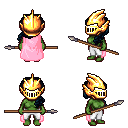
a pixel art fantasy rpg character, female body template, orc, green skin, pink cape, white pants, raven princess hairstyle, gold helm, spear, four views (front, back, left, right), 2x2 character sprite sheet, small pixel art, hard edges, no anti-aliasing